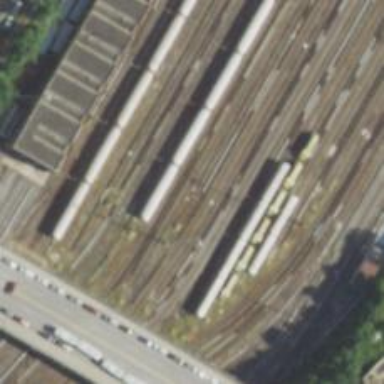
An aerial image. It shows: Railway service station.